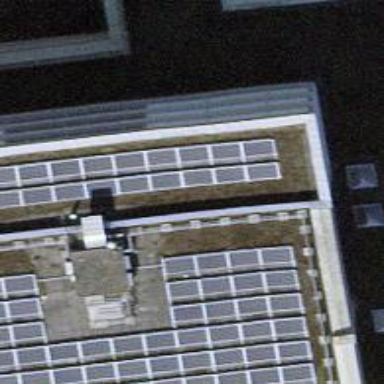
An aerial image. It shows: Solar photovoltaic panel generator.